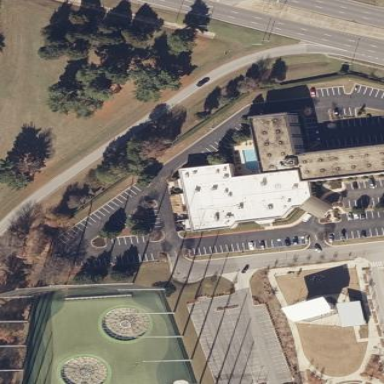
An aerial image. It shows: Hotel building.